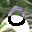
Label: 0